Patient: sex M, age 81
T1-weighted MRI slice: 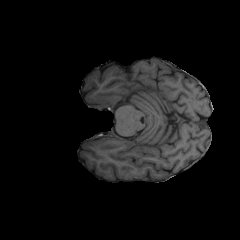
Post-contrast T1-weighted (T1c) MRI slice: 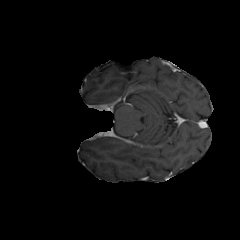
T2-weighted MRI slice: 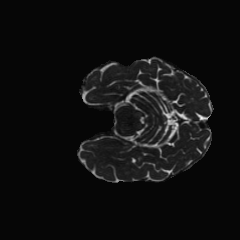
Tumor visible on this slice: no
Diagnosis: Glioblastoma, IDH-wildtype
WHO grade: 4